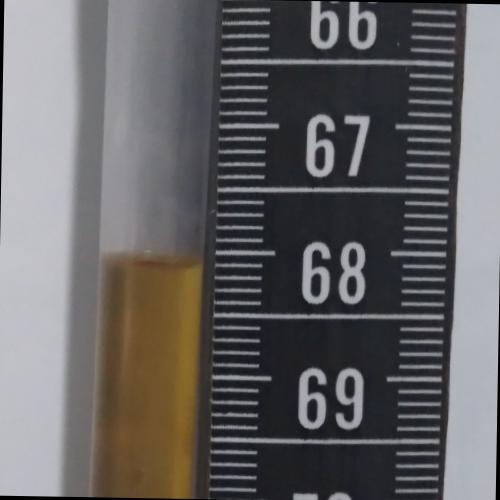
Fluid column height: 68.1 cm